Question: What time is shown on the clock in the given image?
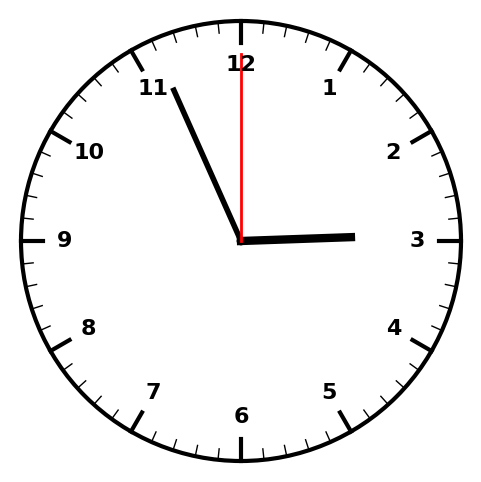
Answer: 02:56:00